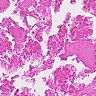
Metastatic tissue present: no